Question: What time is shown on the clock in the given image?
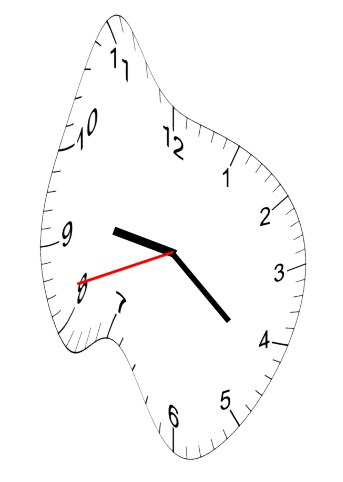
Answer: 09:21:42